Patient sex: M
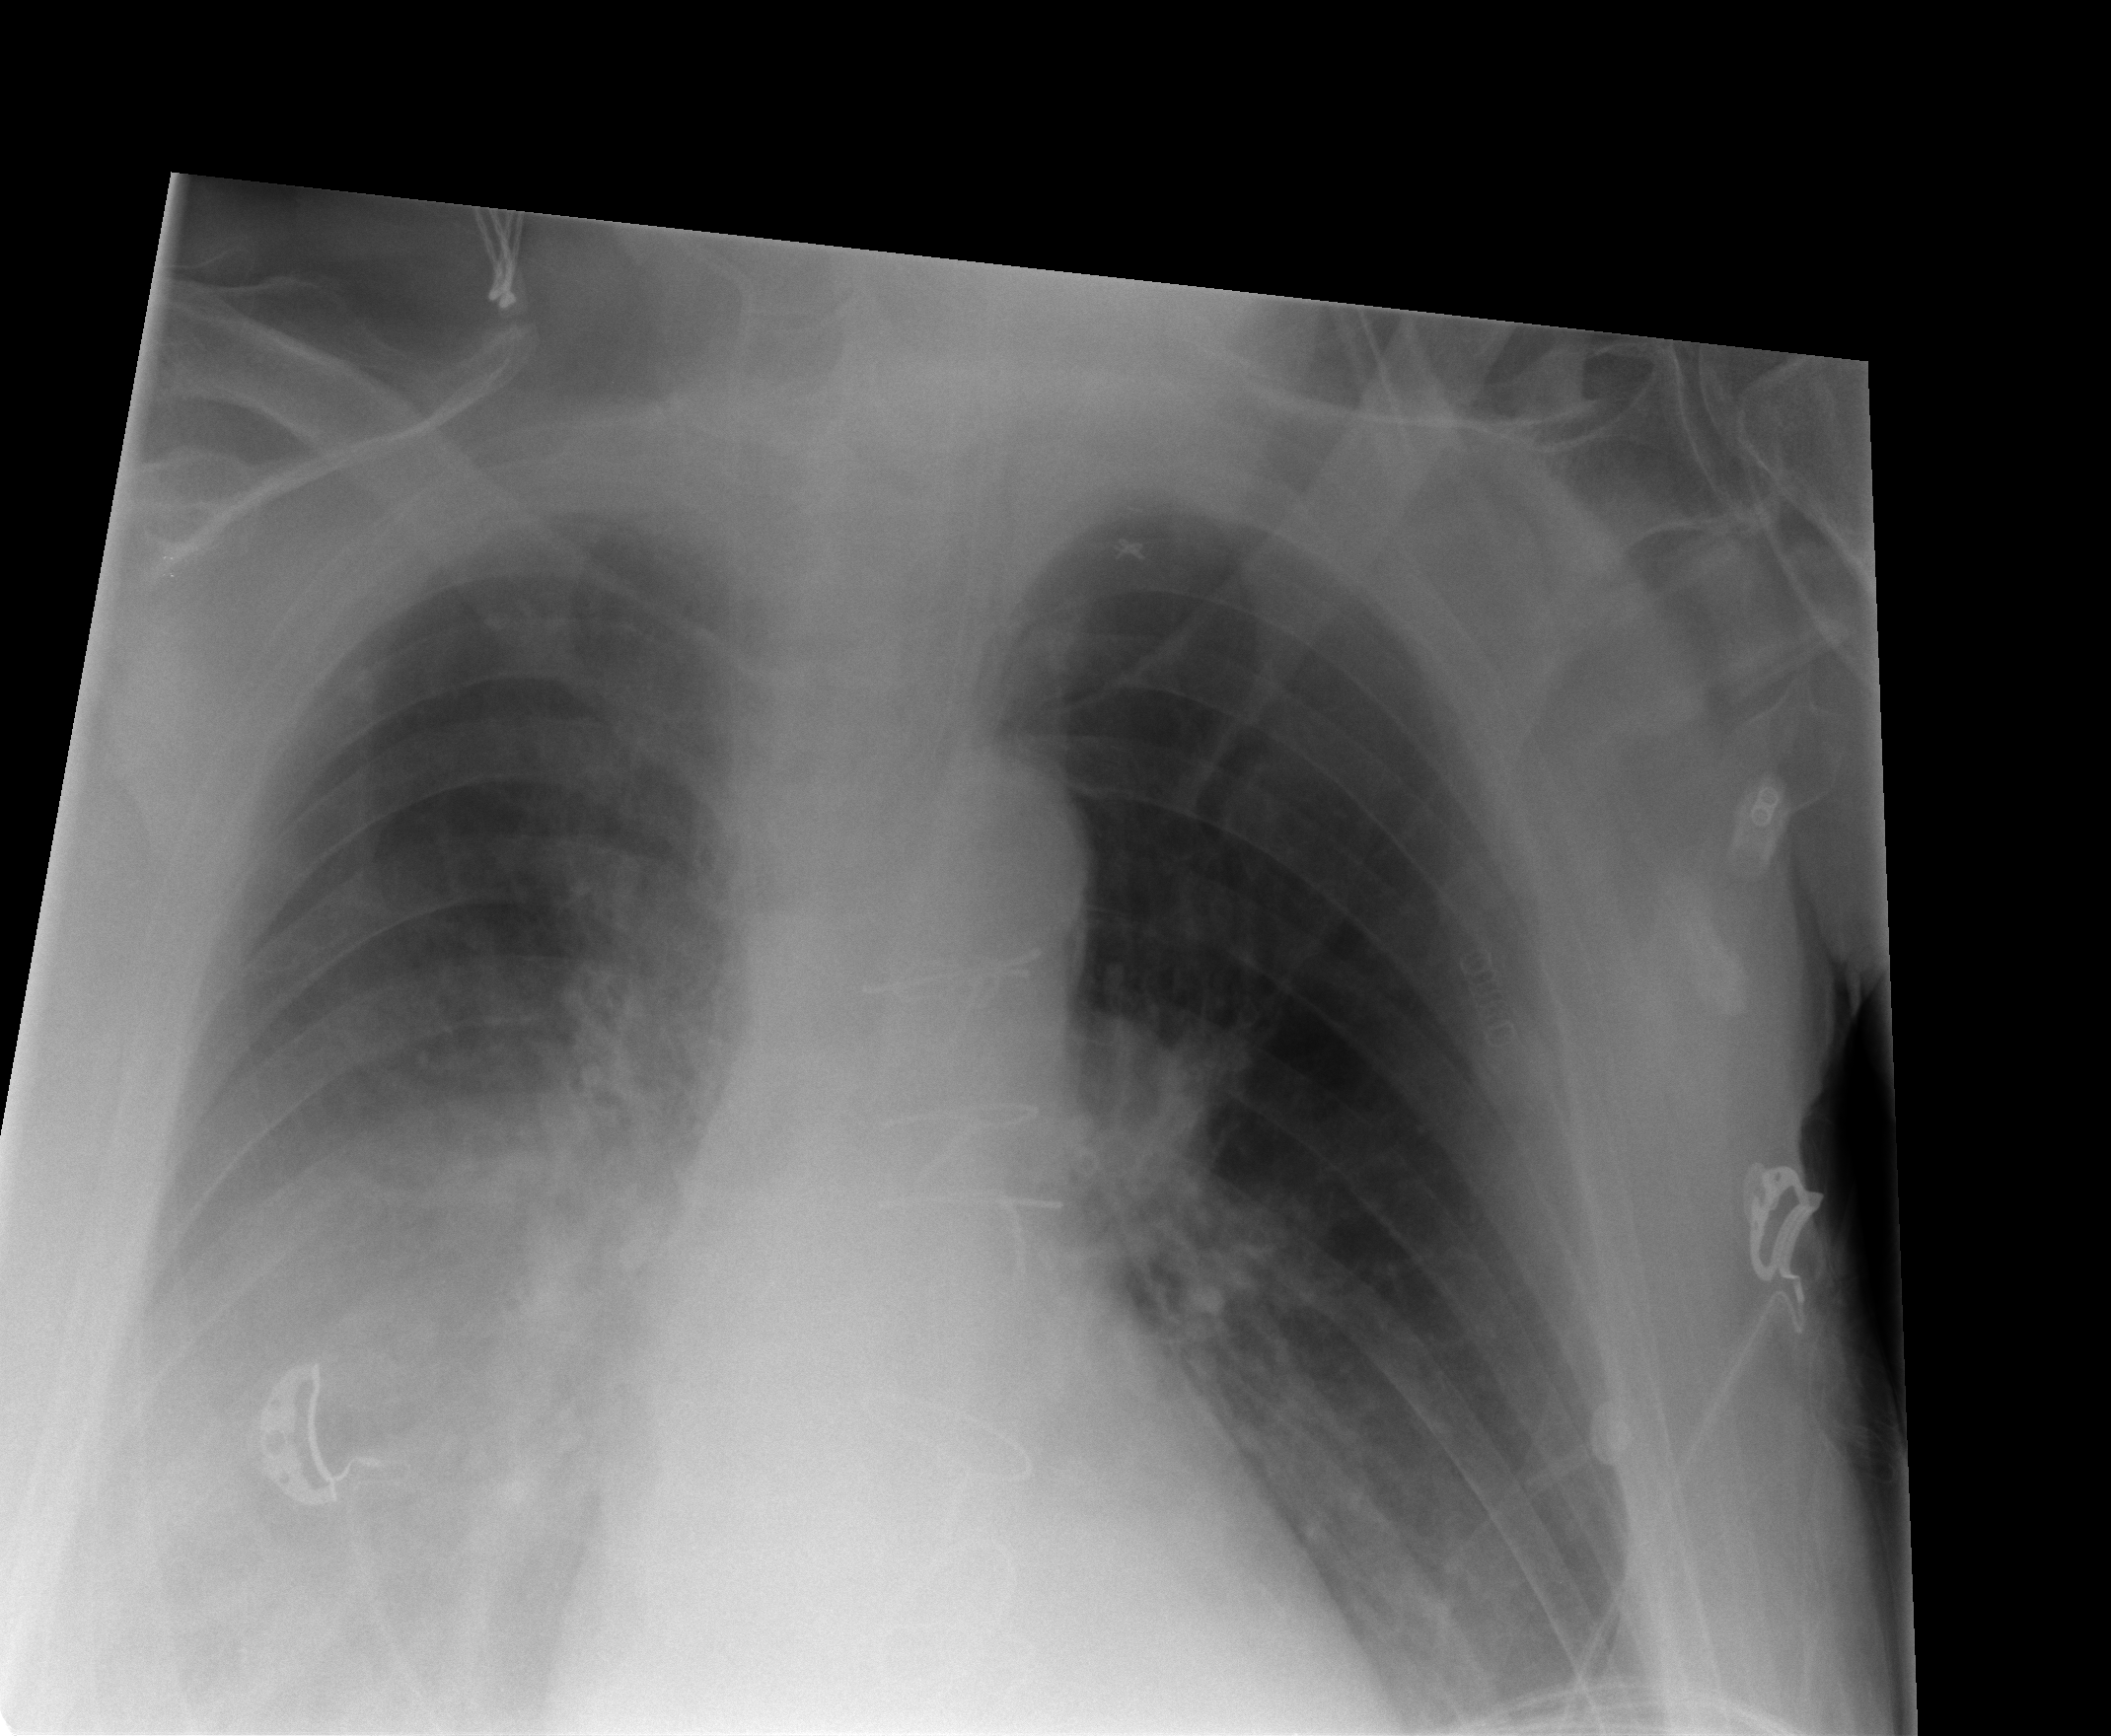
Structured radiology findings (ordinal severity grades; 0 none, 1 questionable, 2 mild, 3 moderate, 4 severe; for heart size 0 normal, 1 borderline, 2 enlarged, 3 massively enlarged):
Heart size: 0
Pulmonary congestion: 0
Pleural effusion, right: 3
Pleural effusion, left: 2
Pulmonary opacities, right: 2
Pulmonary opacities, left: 0
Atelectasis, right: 3
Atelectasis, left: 0